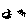
Label: sun